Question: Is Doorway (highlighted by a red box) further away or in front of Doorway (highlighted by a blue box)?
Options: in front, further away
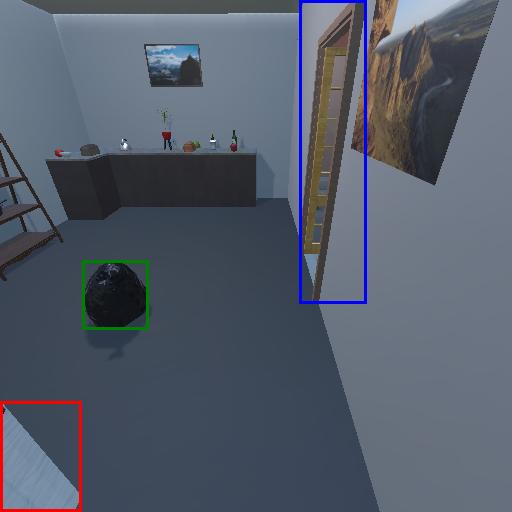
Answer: in front